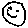
Label: smiley face